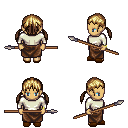
a pixel art fantasy rpg character, female body template, human, tanned skin, white long-sleeve shirt, robe skirt, blonde twin-tailed hairstyle, bracelets, brown slippers, spear, four views (front, back, left, right), 2x2 character sprite sheet, small pixel art, hard edges, no anti-aliasing